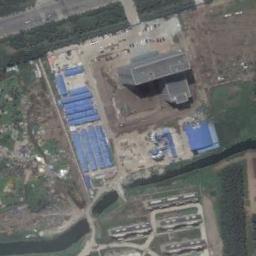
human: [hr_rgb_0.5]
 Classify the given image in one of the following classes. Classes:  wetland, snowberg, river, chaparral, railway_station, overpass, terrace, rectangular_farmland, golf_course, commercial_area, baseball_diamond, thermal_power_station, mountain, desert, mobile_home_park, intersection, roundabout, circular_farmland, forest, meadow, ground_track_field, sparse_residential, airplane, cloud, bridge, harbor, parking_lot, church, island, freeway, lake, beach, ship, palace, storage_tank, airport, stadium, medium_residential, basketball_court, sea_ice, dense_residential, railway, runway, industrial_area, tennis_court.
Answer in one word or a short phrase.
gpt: industrial_area